Group 1:
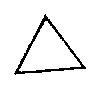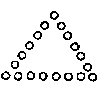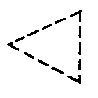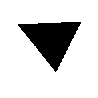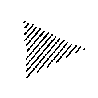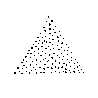
Group 2:
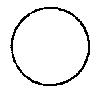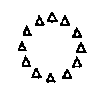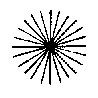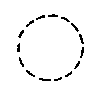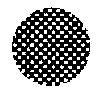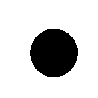
Rule separating the two groups: Triangles vs. circles.
Concepts: convex_hull, imagined_entity, imagined_shape
Author: Mikhail M. Bongard
Reference: M. M. Bongard, Pattern Recognition, Spartan Books, 1970, p. 246.